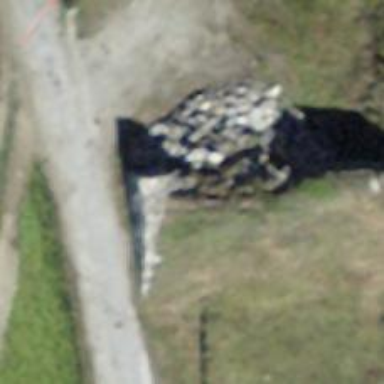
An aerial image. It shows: Wall barrier.